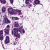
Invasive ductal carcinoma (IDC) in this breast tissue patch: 0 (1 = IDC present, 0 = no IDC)